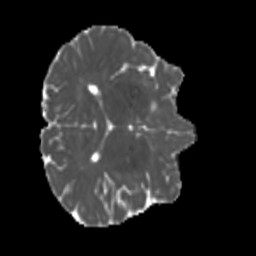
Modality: MD
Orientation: axial
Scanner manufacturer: siemens
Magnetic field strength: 3 T
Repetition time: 4 s
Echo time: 0.0594 s